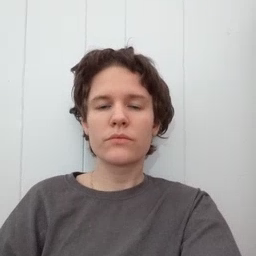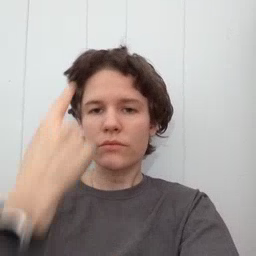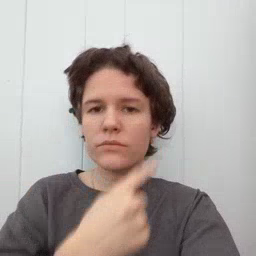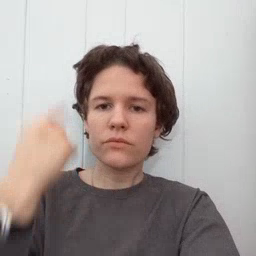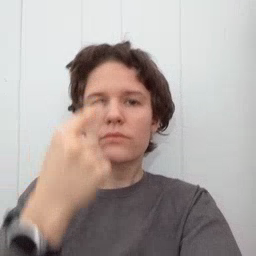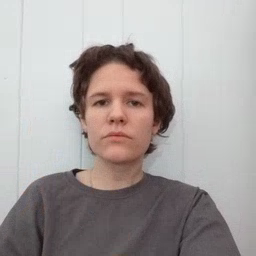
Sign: face